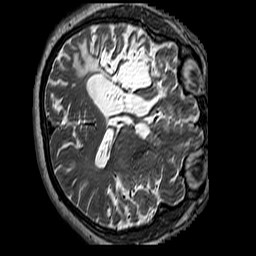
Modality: T2w
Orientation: axial
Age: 57
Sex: male
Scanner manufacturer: siemens
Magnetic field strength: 3 T
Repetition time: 3.2 s
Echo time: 0.212 s